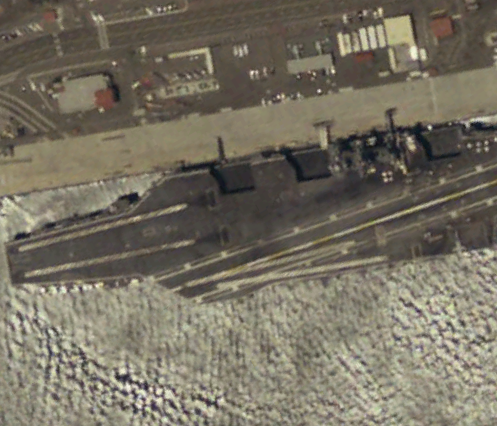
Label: aircraft_carrier